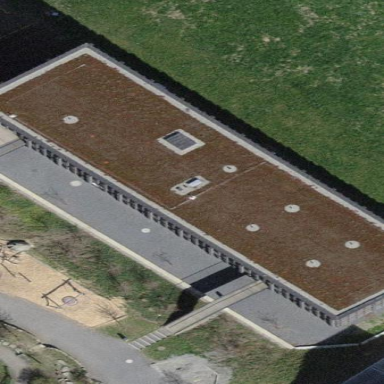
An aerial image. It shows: School building.